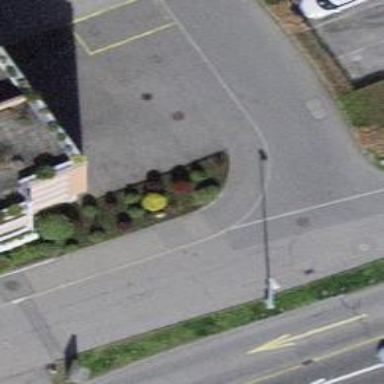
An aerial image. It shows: Sidewalk.